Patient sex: F
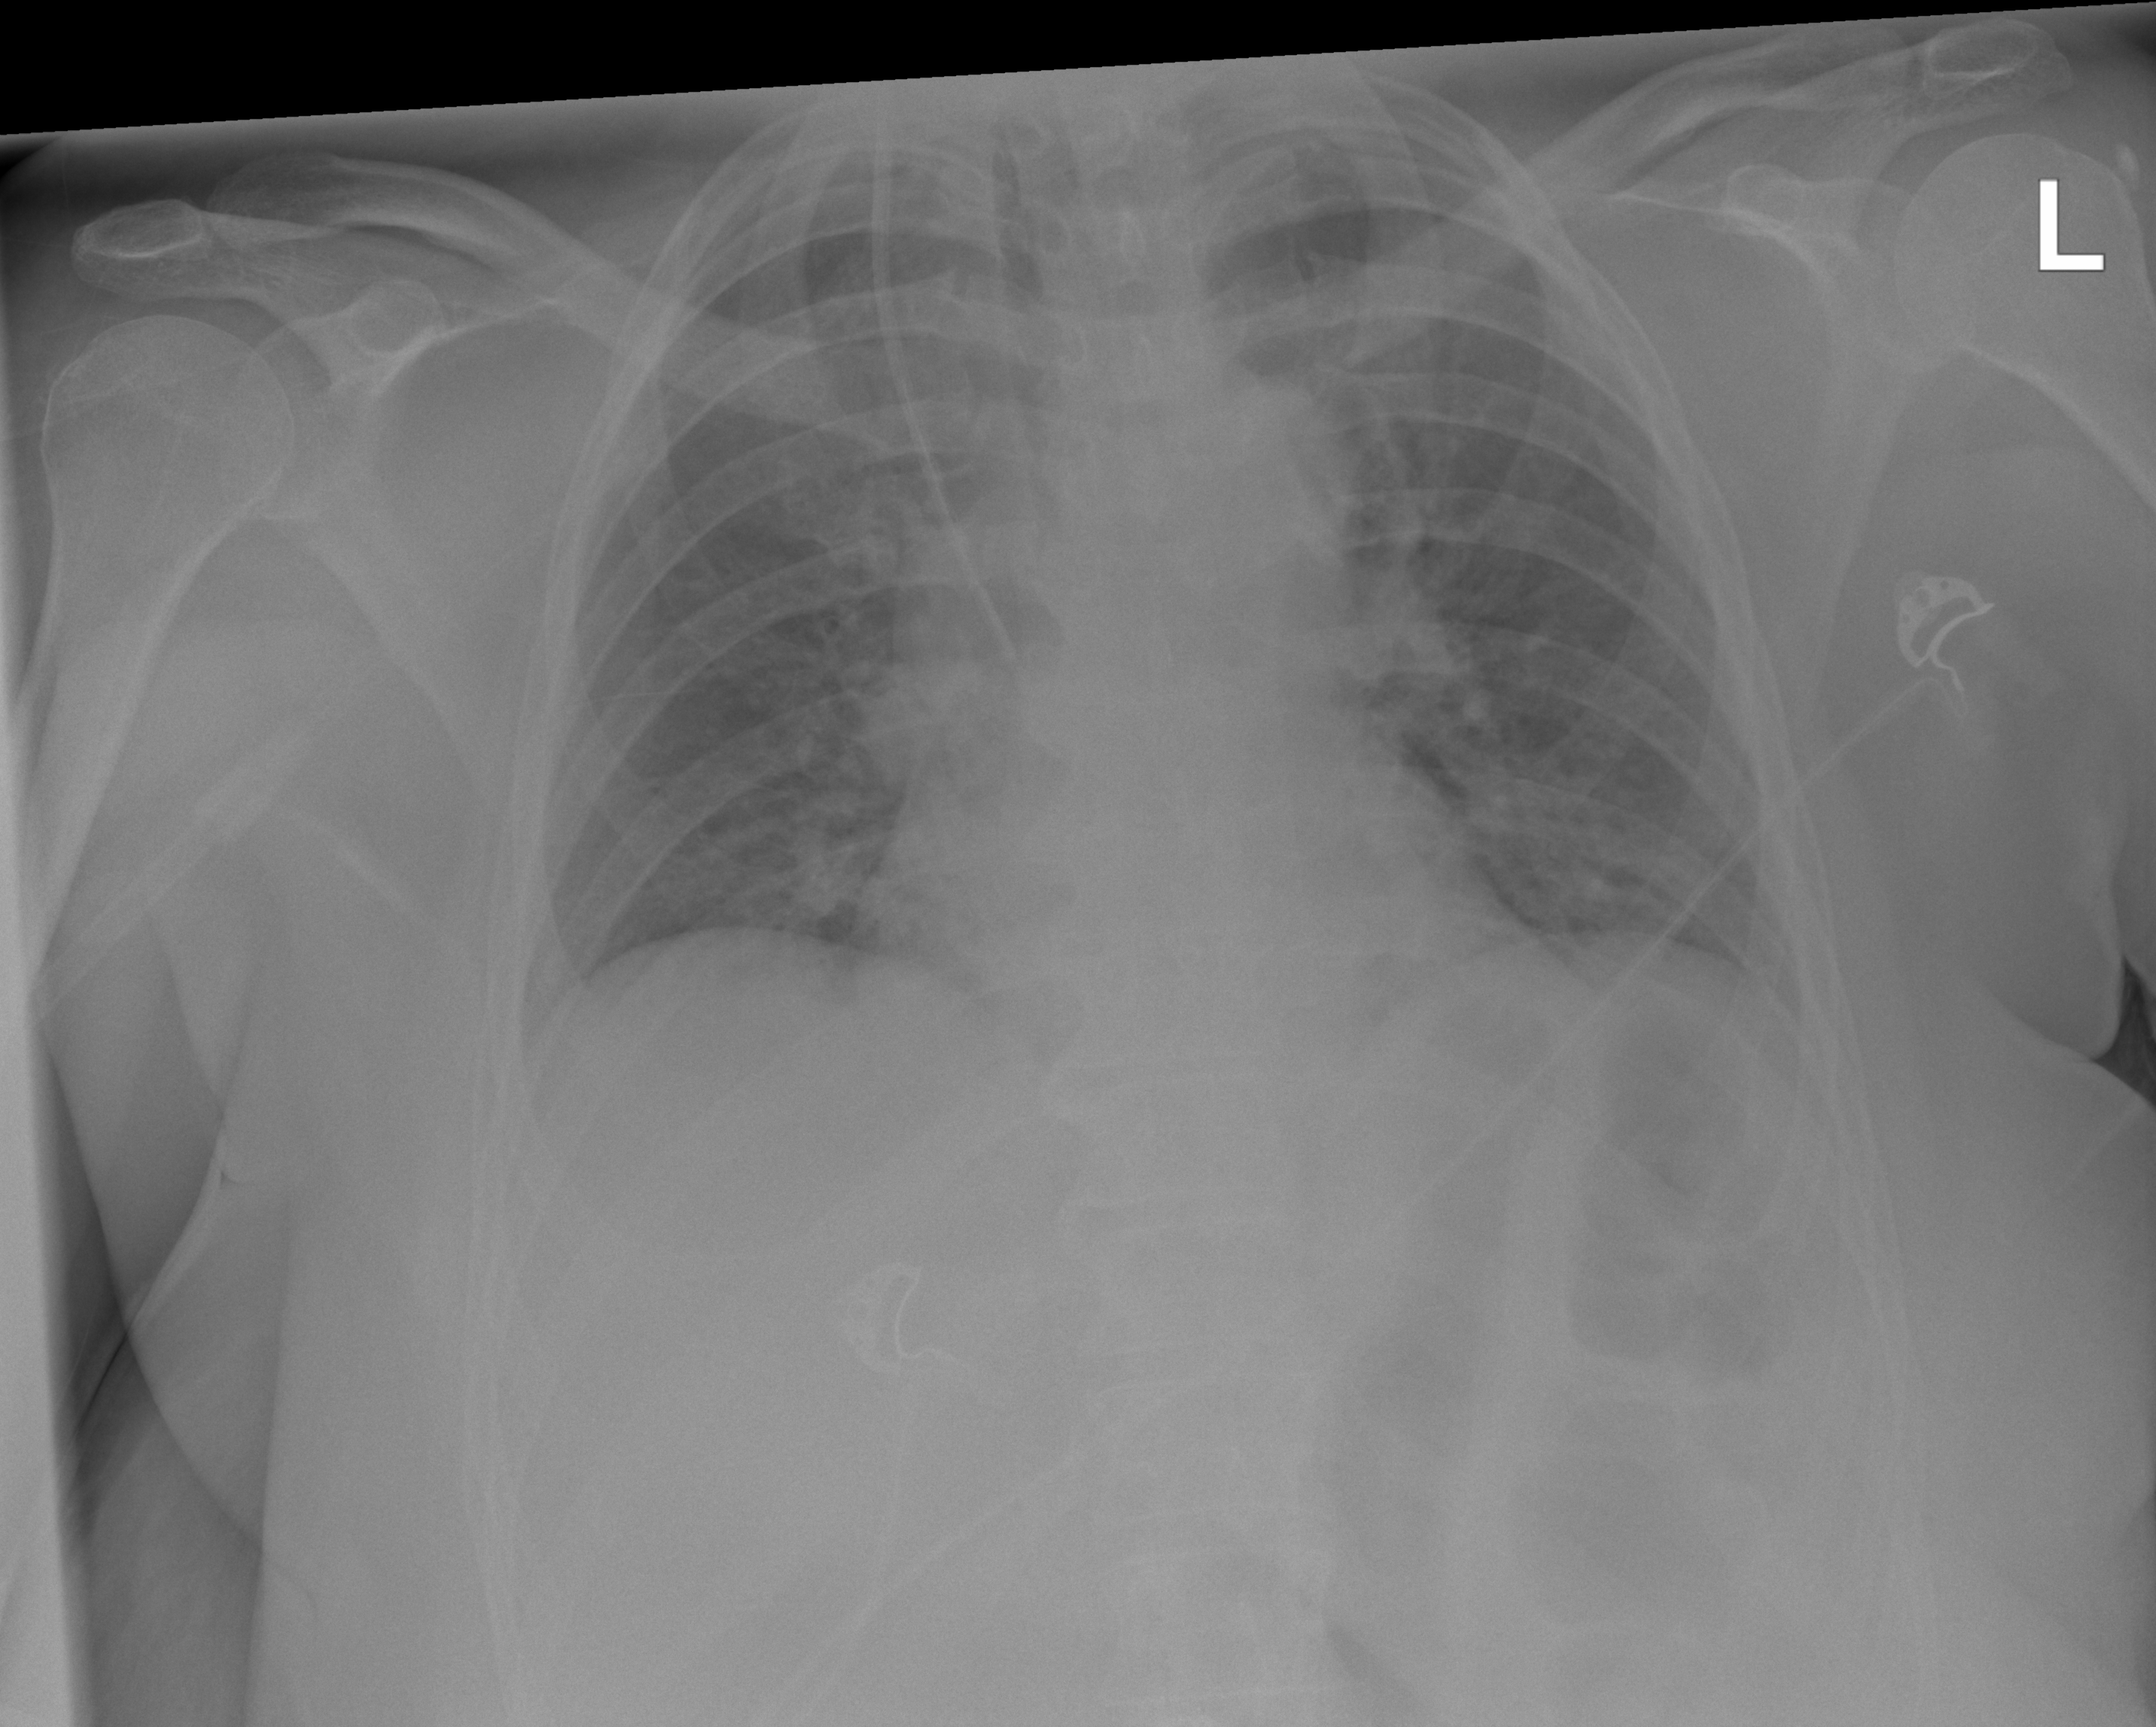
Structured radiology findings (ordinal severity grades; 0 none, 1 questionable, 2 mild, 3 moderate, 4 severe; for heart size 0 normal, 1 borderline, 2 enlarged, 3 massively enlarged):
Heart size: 1
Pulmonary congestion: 2
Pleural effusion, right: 0
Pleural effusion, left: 0
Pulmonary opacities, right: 0
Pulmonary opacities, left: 0
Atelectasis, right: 0
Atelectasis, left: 0